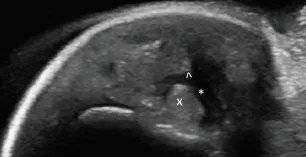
C. Transverse volar ultrasound image of the affected digit demonstrating circumferential synovial fluid collection was illustrated. Index: "x" identifies the tendon. "^' identifies the tendon sheath. "*" Identifies the tendon sheath fluid.
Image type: radiology (mri)